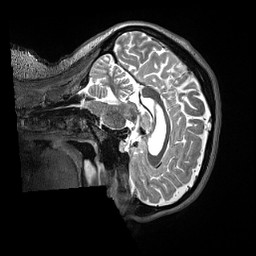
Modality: T2w
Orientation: sagittal
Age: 34
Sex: female
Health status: healthy
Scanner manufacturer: siemens
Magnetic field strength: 3 T
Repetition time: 3.2 s
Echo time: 0.563 s